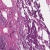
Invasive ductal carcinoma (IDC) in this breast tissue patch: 0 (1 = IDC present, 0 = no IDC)